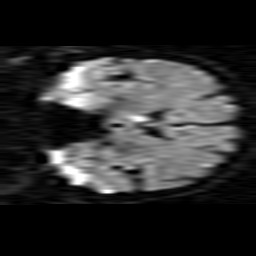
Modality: TRACE
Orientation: coronal
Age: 61
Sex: male
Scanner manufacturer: philips
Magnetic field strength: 1.5 T
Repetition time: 4.631 s
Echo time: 0.07794 s